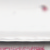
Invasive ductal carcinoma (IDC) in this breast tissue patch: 0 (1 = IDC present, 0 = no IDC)